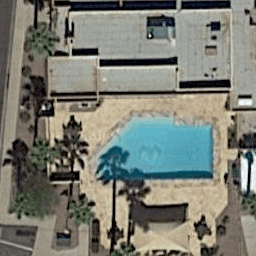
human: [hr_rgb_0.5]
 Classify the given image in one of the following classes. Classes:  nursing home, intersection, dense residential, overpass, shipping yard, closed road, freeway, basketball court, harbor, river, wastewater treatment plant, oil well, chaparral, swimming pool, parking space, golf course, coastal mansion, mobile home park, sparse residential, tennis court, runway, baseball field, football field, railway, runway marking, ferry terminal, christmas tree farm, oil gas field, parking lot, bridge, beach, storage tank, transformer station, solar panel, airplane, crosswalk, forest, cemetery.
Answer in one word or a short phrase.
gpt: swimming pool